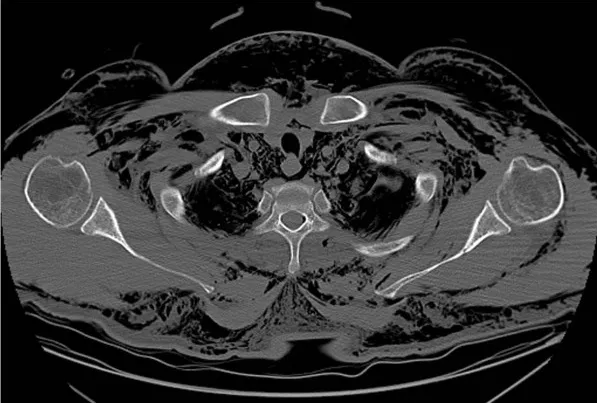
Axial chest computerized tomography scan demonstrating subcutaneous free air throughout the chest secondary to a pneumothorax.
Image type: radiology (ct)